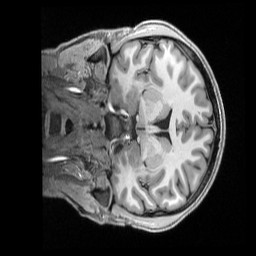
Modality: T1w
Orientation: coronal
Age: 28
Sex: female
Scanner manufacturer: siemens
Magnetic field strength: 3 T
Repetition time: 2.5 s
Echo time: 0.00296 s